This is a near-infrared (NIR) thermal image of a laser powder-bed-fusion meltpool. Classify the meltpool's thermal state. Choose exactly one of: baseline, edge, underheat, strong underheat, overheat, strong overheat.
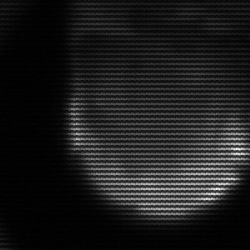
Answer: edge